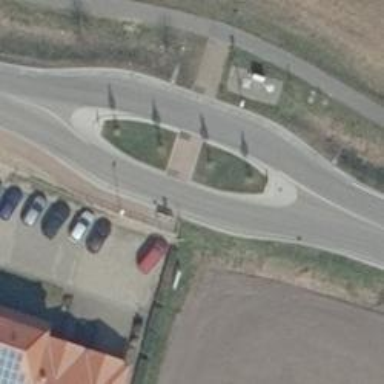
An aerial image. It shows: Traffic calming island.